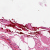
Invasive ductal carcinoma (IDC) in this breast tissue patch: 0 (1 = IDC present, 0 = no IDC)